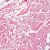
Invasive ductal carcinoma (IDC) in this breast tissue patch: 0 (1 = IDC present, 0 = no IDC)